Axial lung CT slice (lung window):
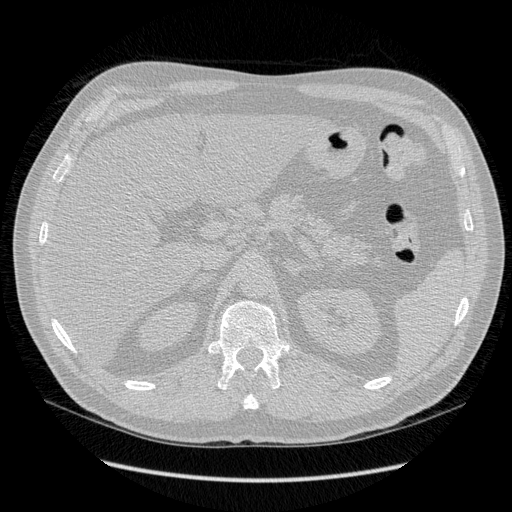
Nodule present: no